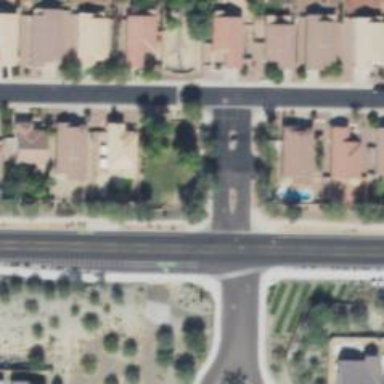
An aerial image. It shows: Unmarked road crossing.